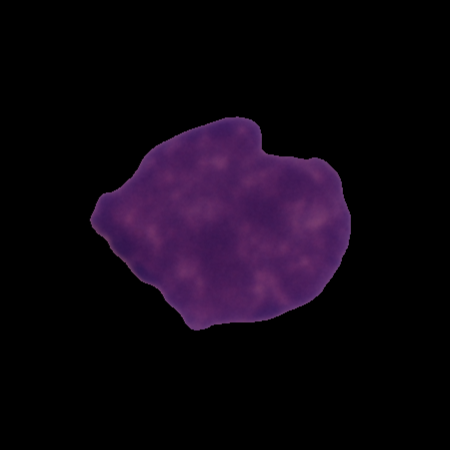
Label: cancer